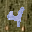
Label: 4